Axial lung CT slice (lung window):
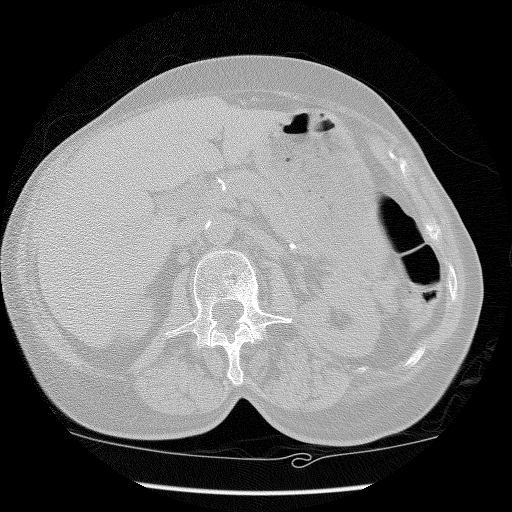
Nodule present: no